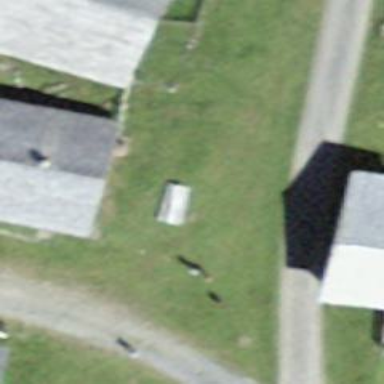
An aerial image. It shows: Picnic table located in leisure land area.